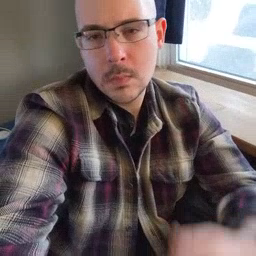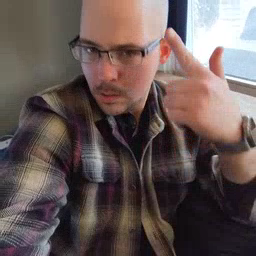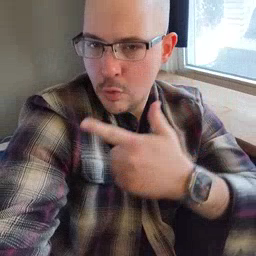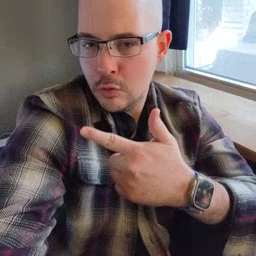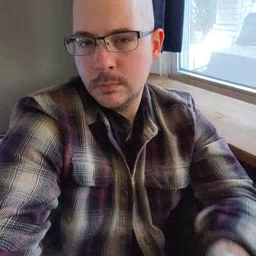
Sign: brother